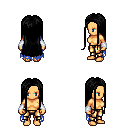
a pixel art fantasy rpg character, female body template, human, tanned skin, blue tattered cape, gold greaves, black extra-long hairstyle, white cloth bracers, four views (front, back, left, right), 2x2 character sprite sheet, small pixel art, hard edges, no anti-aliasing